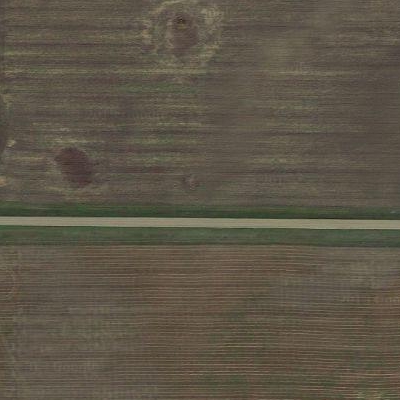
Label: bField